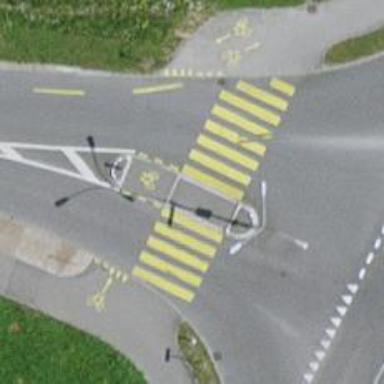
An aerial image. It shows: Marked zebra crossing with island and markings.